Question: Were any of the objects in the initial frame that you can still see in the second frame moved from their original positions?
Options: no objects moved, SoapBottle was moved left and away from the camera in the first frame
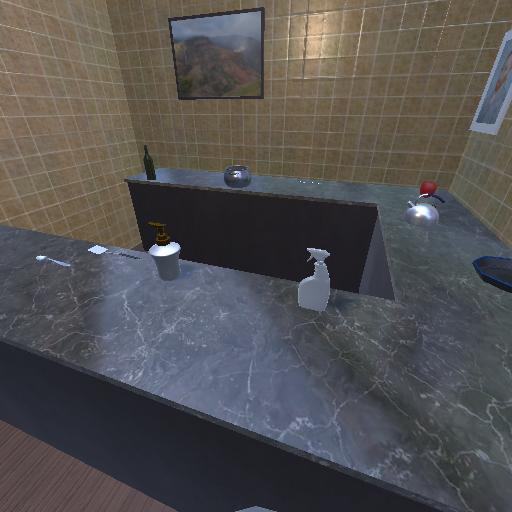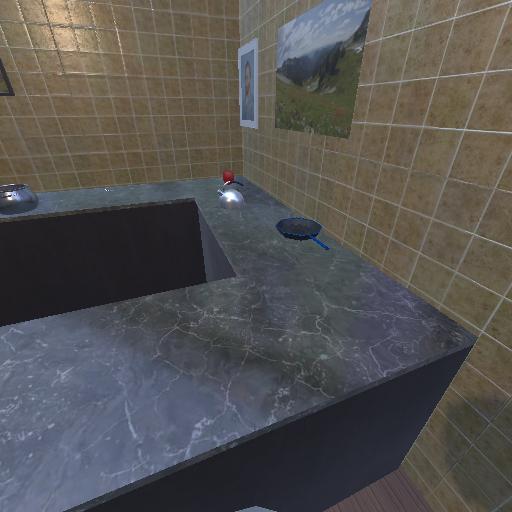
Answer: no objects moved